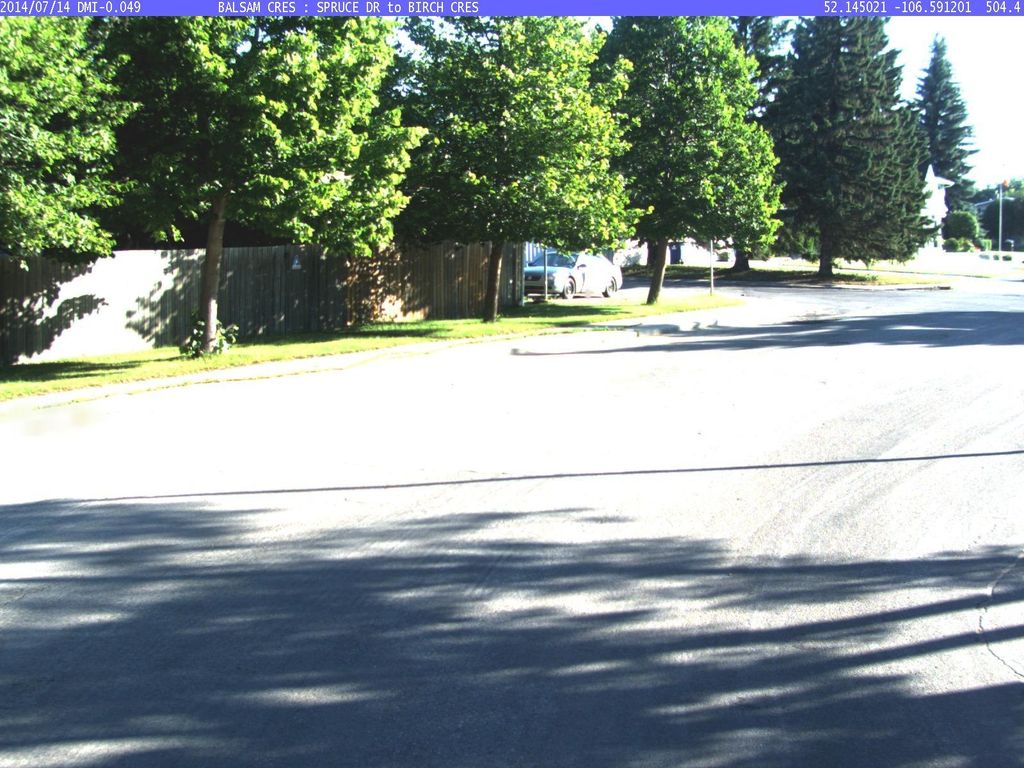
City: saskatoon